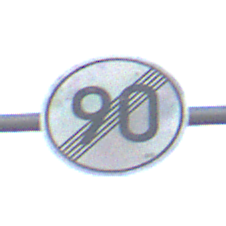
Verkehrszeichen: EndeGeschwindigkeit90
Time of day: SunriseSunset
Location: Outdoor (Nature)
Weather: Clear
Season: NotSpecified
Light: Natural